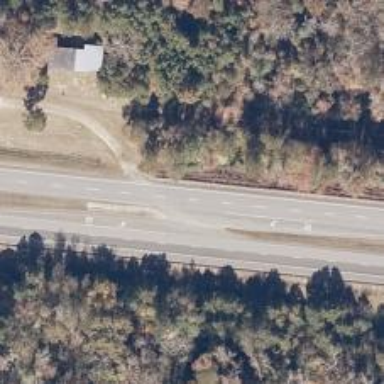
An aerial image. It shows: Trunk link highway.